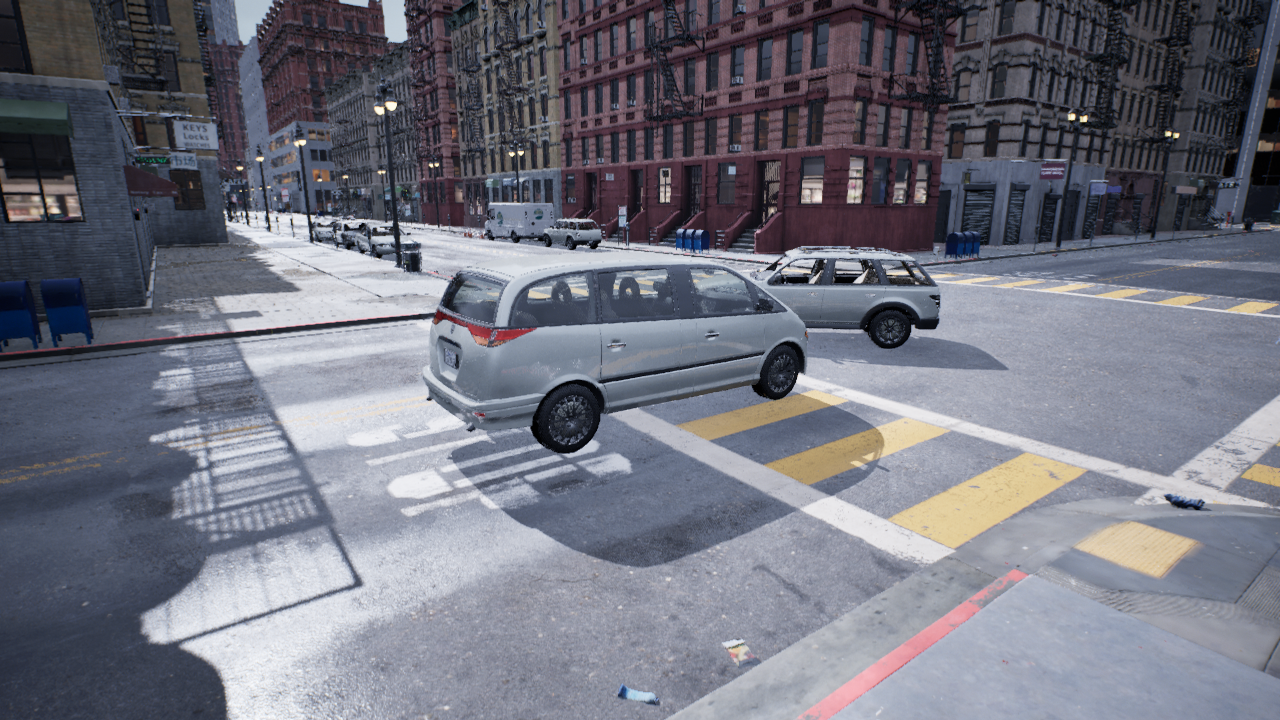
Venue: residential
Lighting: overcast
Vehicle rig: minivan